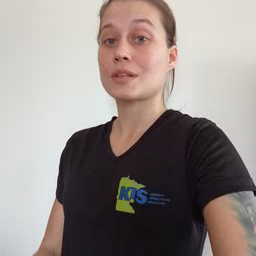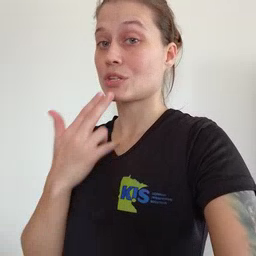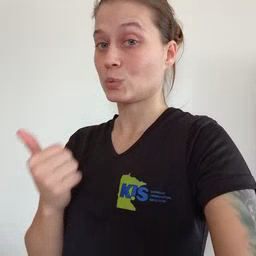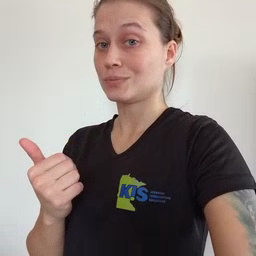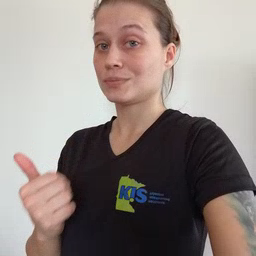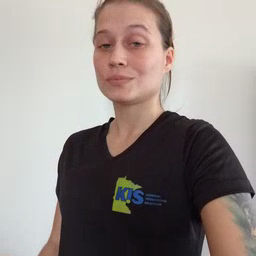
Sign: cute